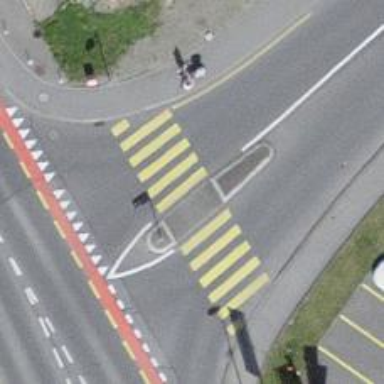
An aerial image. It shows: Zebra crossing on footway.